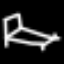
Label: bed